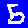
Digit: 5